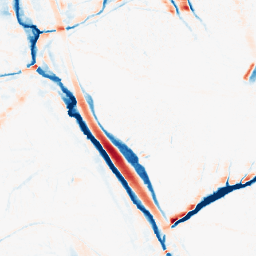
Category: morphological
Decomposition family: morphological_ellipse
Decomposition parameters: operation: average
width: 10
height: 20
Upsampling method: linear_exact
Upsampling parameters: scale: 4
Upsampling scale: 4